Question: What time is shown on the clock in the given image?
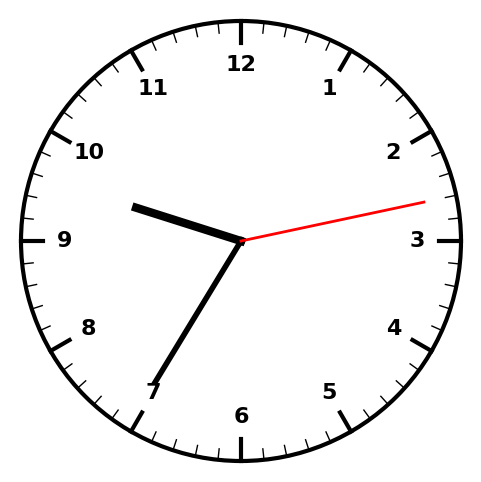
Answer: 09:35:13